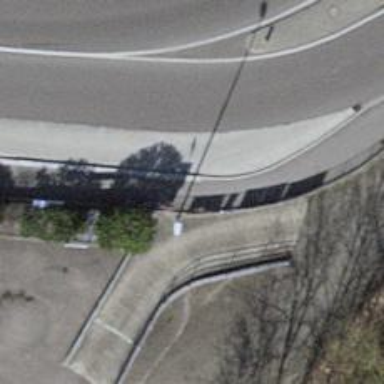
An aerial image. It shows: Bus stop with platform for public transport.